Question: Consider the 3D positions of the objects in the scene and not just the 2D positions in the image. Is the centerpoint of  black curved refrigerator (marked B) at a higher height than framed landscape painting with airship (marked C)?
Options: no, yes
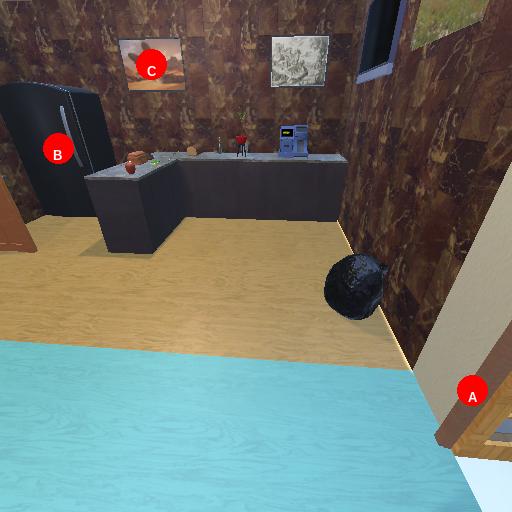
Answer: no